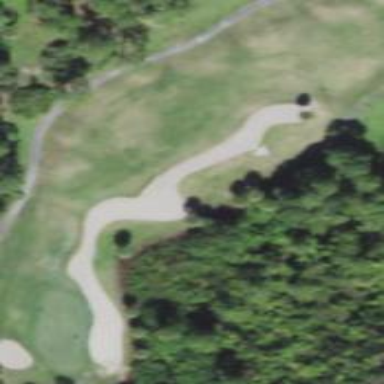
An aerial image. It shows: Golf fairway surrounded by grass.